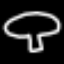
Label: mushroom